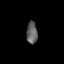
Tissue: lung
Cell type: Fibroblasts
Senescence score: 0.626
Nuclear area (px): 237
Mean DAPI intensity: 95.553